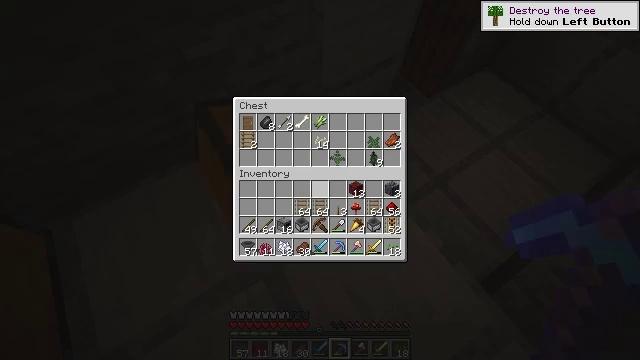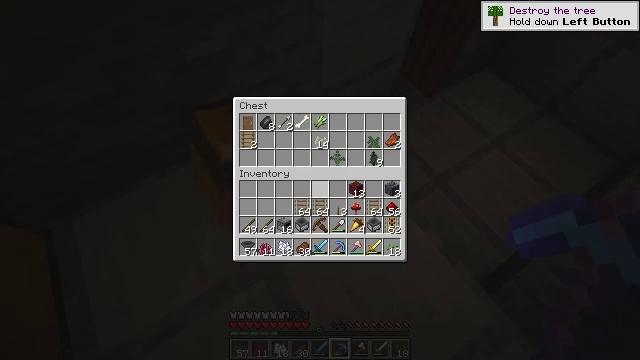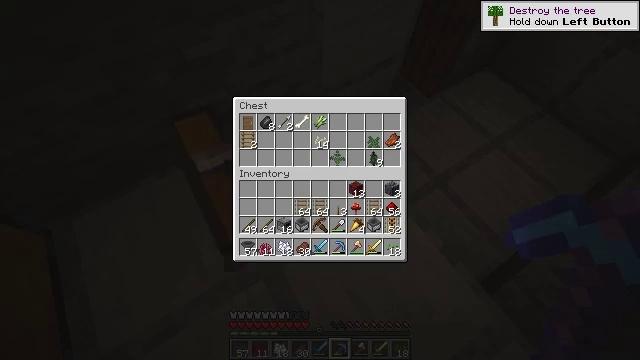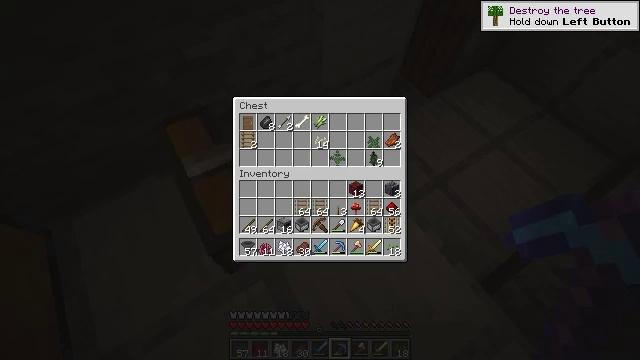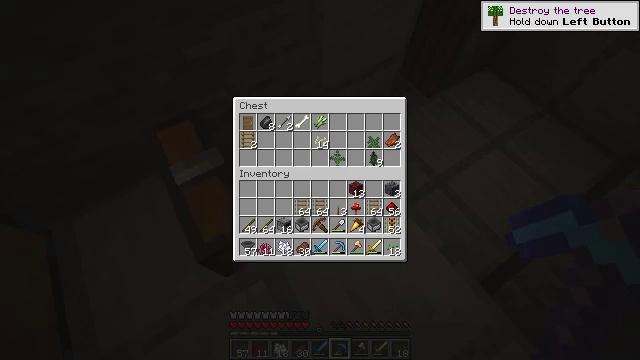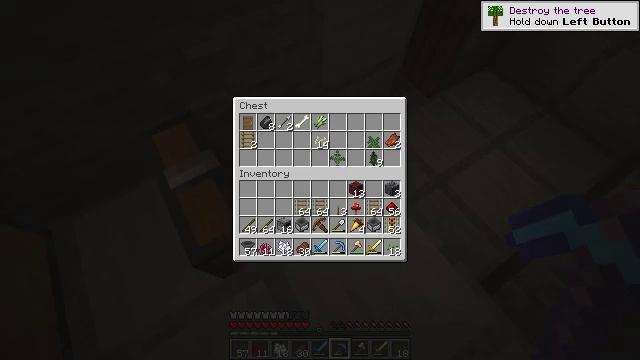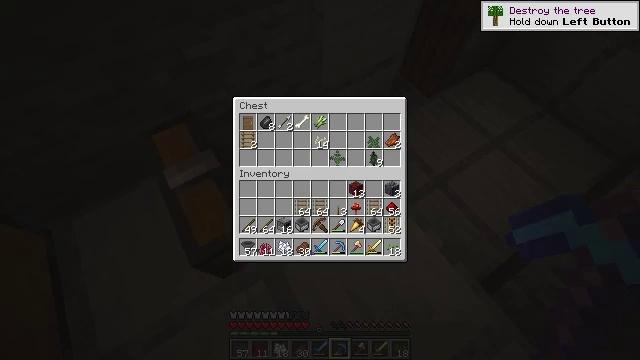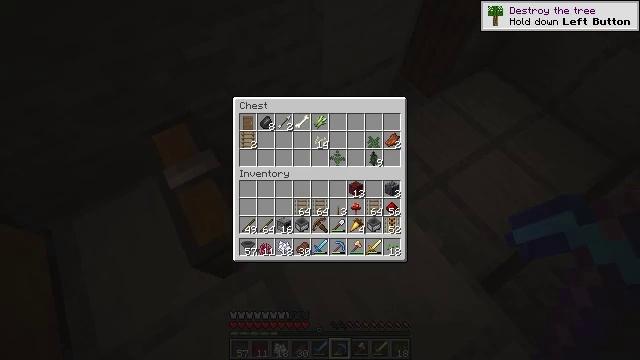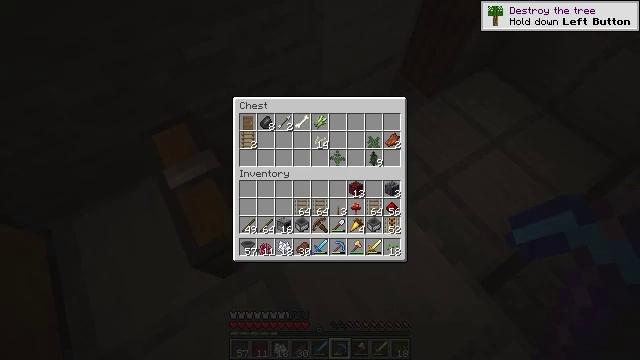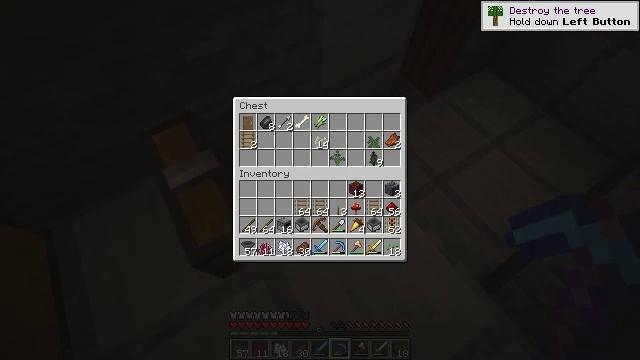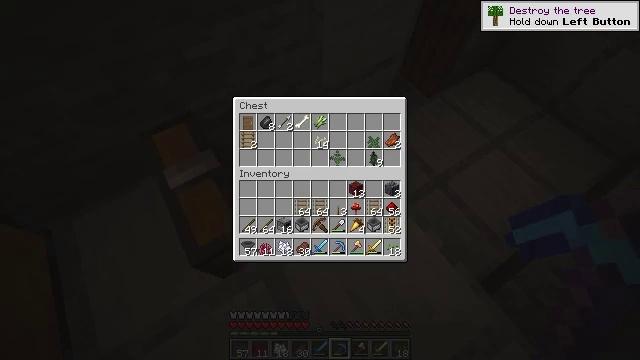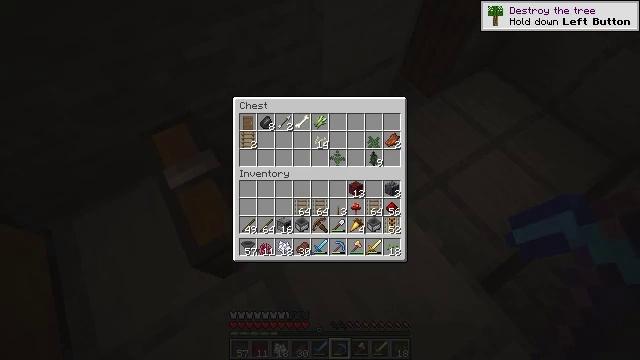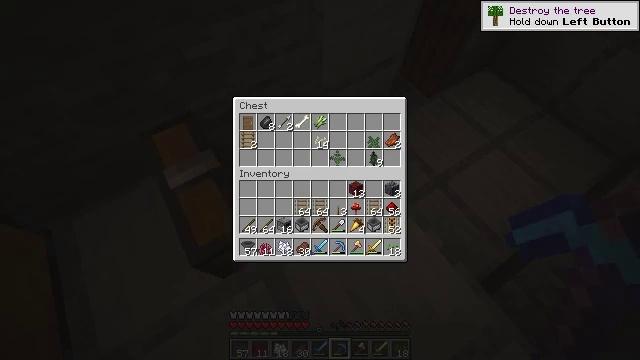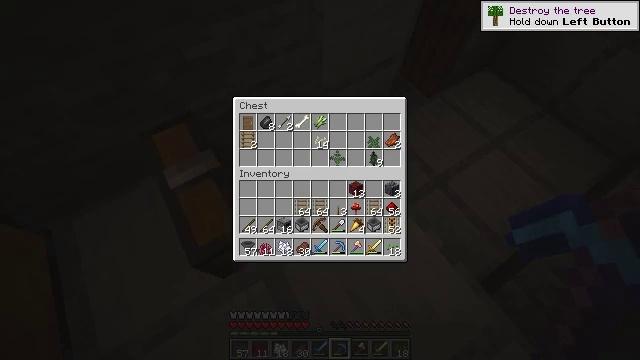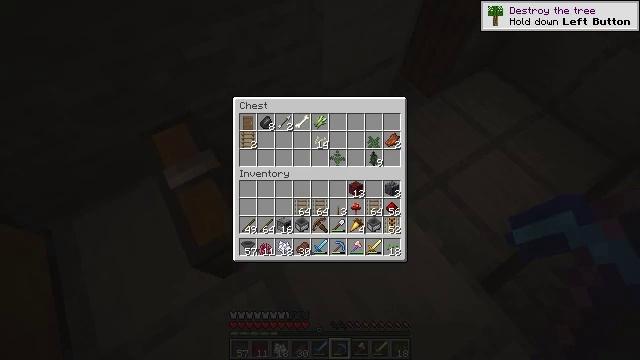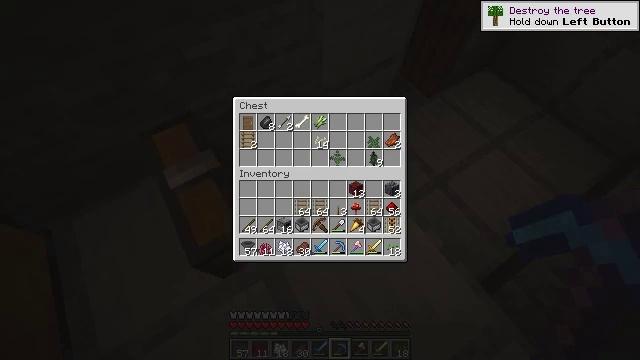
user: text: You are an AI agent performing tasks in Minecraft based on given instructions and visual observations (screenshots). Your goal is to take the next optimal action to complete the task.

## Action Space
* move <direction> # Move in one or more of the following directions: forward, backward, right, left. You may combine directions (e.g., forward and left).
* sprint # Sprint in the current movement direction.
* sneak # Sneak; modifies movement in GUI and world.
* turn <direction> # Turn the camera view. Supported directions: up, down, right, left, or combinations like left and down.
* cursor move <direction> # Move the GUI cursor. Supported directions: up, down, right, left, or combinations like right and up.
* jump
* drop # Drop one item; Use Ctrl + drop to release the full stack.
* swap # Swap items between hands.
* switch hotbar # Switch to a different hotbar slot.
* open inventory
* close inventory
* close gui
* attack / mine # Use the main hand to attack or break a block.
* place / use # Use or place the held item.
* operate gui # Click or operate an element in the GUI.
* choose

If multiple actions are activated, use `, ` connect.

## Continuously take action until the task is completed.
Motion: motion action
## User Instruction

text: Gather spruce leaves to collect foliage.
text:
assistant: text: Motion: no_op
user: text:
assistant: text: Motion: no_op
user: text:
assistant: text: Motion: no_op
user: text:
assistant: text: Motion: no_op
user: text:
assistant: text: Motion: no_op
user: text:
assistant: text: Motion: no_op
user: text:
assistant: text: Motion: no_op
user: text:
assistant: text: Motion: no_op
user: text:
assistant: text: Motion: no_op
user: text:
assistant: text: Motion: no_op
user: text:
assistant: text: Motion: no_op
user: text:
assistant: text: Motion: no_op
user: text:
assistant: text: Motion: no_op
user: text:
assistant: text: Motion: no_op
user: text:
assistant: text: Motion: no_op
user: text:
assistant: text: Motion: no_op
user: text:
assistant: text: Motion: no_op
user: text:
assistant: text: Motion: no_op
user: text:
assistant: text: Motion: no_op
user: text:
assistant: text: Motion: no_op
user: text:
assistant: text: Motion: no_op
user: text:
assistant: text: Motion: no_op
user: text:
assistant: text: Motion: no_op
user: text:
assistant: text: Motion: turn left
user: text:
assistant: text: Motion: turn left
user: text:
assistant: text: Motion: turn left and up
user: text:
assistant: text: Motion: turn left and up
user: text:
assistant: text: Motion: turn left and up
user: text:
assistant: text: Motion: turn left and up
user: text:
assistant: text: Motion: turn left and up